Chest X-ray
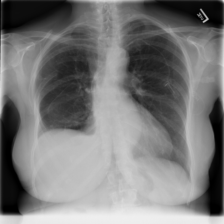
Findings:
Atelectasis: negative
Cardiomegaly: negative
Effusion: negative
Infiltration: negative
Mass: negative
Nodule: negative
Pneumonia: negative
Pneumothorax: negative
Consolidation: negative
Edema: negative
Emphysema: negative
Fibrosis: negative
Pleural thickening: negative
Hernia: negative